Question: I have a CSV file with field headers and some of them contain two or three words separated by spaces:

You can see in the above picture the field headers that contain spaces:
"Time of Day", "Process Name", and "Image Path".
When I tried to read the CSV by calling 'reader.GetRecords<DataRecord>();' (where 'DataRecord' is a class I have defined), I get the error:
> Fields 'TimeOfDay' do not exist in the CSV file."*
This is because my 'DataRecord' class can't contain members with spaces.
How can I use CsvHelper to parse the CSV file?
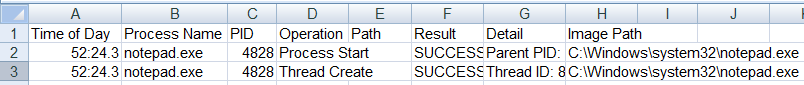
Answer: Based on CsvHelper <URL>, there are several ways that we can achieve our desired results.
In CsvHelper 3 or later, use 'PrepareHeaderForMatch' (documented at <URL> to remove whitespace from headers:
'''
csv.Configuration.PrepareHeaderForMatch =
header => Regex.Replace(header, @"\s", string.Empty)
'''
In CsvHelper 2, set the 'IgnoreHeaderWhiteSpace' flag which tells the reader to ignore white space in the headers when matching the columns to the properties by name.
'''
reader.Configuration.IgnoreHeaderWhiteSpace = true;
'''
We can read each field manually like:
'''
var reader = new CsvReader(sr);
do
{
reader.Read();
var record=new DataRecord();
record.TimeOfDay=reader.GetField<string>("Time of Day");
record.ProcessName=reader.GetField<string>("Process Name");
record.PID=reader.GetField<string>("PID");
record.Operation=reader.GetField<string>("Operation");
record.Path=reader.GetField<string>("Path");
record.Result=reader.GetField<string>("Result");
record.Detail=reader.GetField<string>("Detail");
record.ImagePath=reader.GetField<string>("Image Path");
} while (!reader.IsRecordEmpty());
'''
We can manually map between our class's properties and the headings in the CSV file using 'name class mapping' like this:
'''
public sealed class DataRecordMap:CsvClassMap<DataRecord>
{
public DataRecordMap()
{
Map( m => m.TimeOfDay).Name("Time Of Day");
Map( m => m.ProcessName).Name("Process Name");
Map( m => m.PID).Name("PID");
Map( m => m.Operation).Name("Operation");
Map( m => m.Path).Name("Path");
Map( m => m.Result).Name("Result");
Map( m => m.Detail).Name("Detail");
Map( m => m.ImagePath).Name("Image Path");
}
}
'''
Then we should register it using:
'''
reader.Configuration.RegisterClassMap<DataRecordMap>();
'''